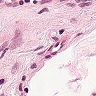
Metastatic tissue present: no